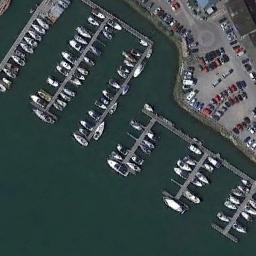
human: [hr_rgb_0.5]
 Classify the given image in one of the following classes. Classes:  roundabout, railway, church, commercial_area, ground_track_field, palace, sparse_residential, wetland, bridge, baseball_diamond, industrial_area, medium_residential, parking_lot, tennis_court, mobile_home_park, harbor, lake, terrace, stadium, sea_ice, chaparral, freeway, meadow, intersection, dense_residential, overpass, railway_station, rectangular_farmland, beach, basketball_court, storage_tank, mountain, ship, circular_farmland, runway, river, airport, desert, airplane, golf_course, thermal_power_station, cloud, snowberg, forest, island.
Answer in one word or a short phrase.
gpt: harbor